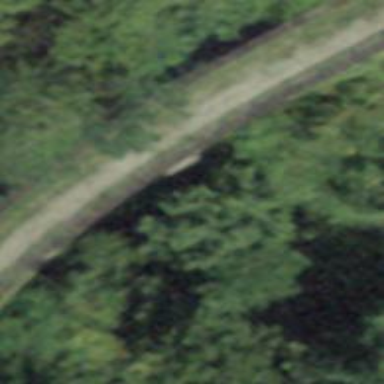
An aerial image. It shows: Track road on bridge.